Aerial crown-view tile of a tropical tree (Barro Colorado Island, Panama), acquired 20250616:
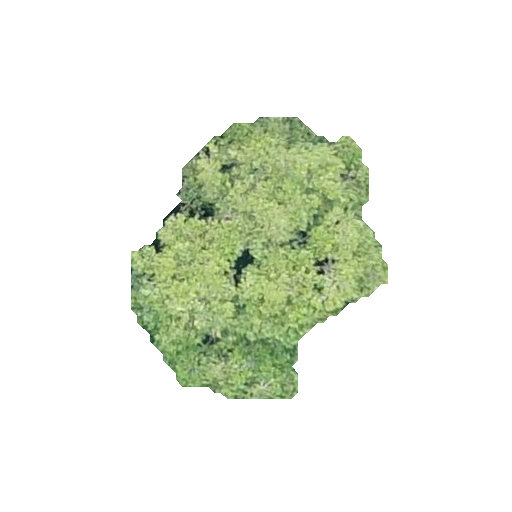
Species: Sloanea terniflora
GBIF accepted scientific name: Sloanea terniflora
Crown area: 71.39 m²